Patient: sex F, age 56
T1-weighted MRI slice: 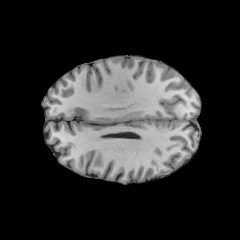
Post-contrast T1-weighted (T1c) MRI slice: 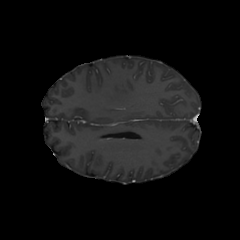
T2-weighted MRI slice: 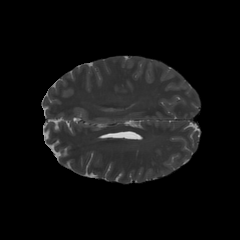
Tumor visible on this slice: no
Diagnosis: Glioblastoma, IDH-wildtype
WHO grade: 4